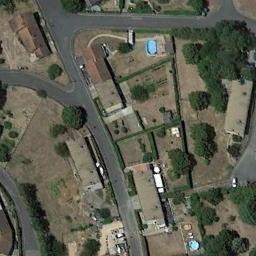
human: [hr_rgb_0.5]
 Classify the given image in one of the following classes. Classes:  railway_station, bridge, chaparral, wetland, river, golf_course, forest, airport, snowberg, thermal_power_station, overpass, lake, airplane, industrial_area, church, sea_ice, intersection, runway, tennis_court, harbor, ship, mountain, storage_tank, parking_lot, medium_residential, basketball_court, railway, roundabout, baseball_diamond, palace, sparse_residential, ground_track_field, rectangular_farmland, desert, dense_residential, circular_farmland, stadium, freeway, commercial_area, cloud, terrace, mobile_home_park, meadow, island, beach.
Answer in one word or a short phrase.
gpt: medium_residential